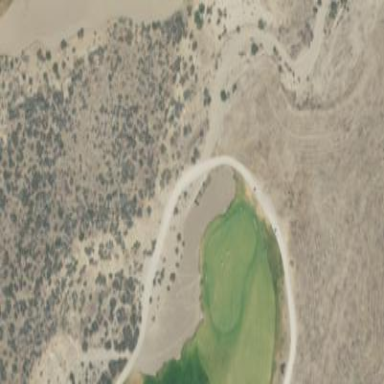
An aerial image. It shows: Golf bunker filled with natural sand.